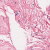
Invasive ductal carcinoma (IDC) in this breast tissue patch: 0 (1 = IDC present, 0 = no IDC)